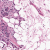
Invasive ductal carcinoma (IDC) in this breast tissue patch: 0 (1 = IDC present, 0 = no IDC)